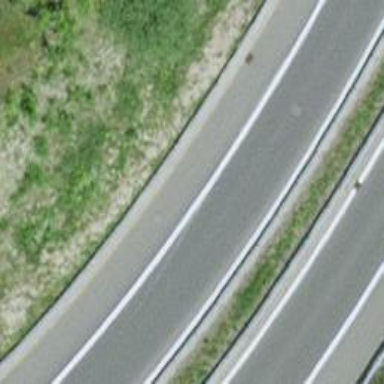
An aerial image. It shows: Motorway link.